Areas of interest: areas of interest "Business office"
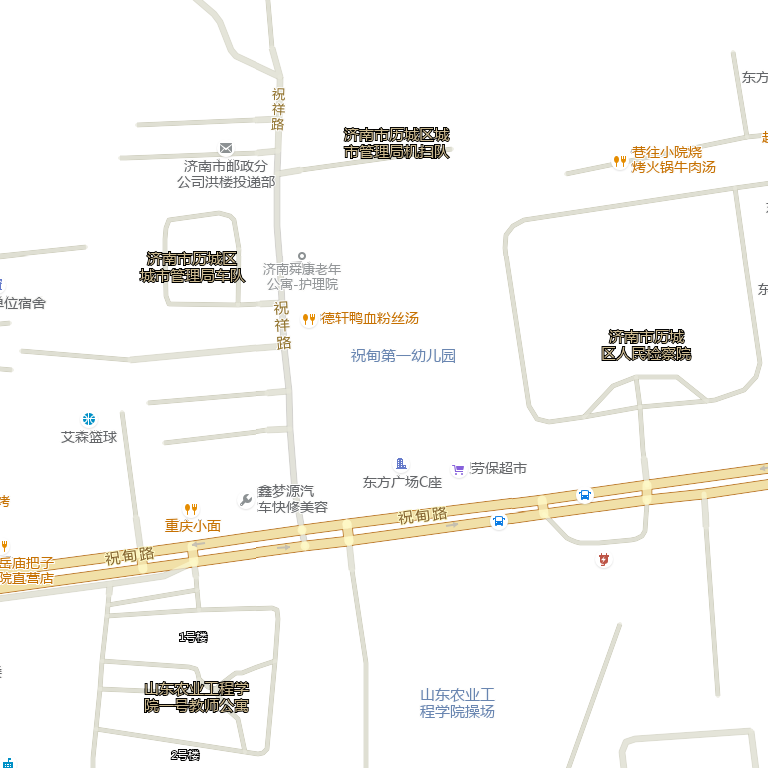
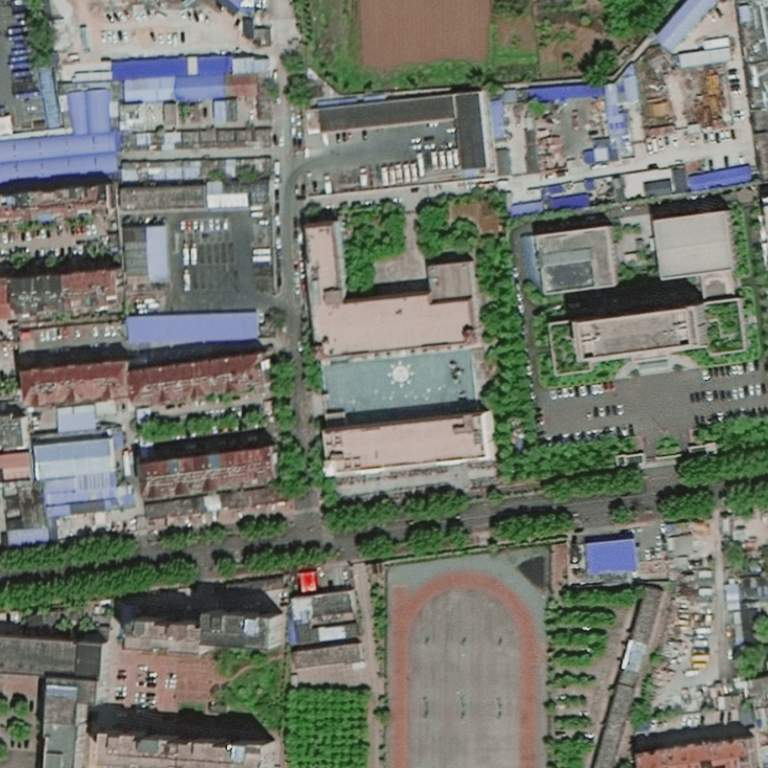